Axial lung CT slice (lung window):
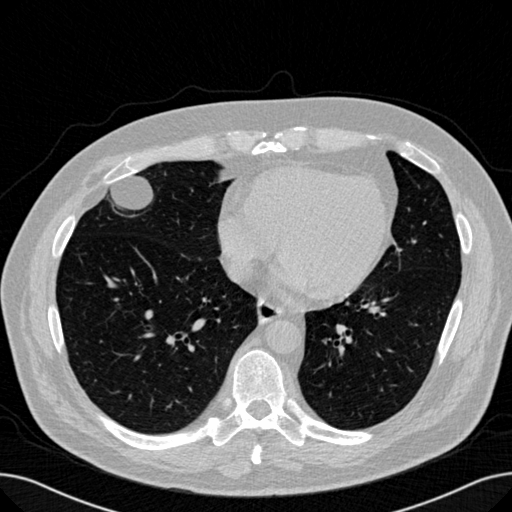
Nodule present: no